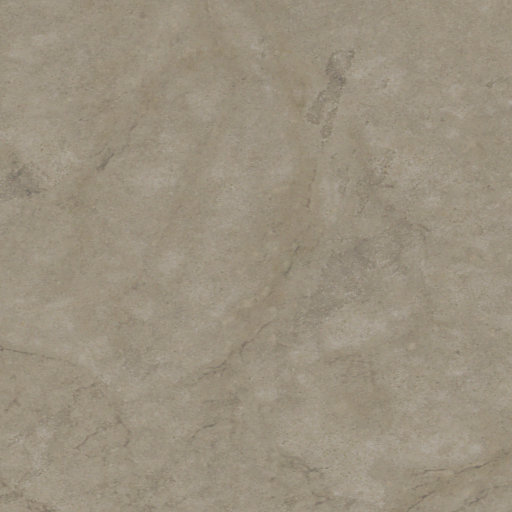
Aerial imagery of ridge(s) in Oregon named Blizzard Ridge containing only shrub